Field crop: maize
Growth stage: 1
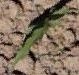
Species: maize